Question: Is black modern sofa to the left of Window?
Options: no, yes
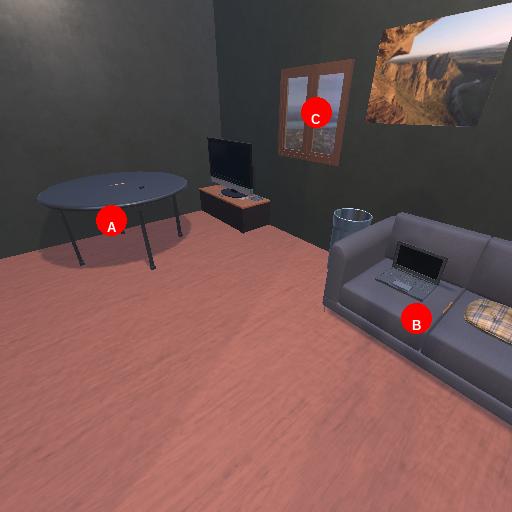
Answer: no